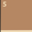
Piece: xx